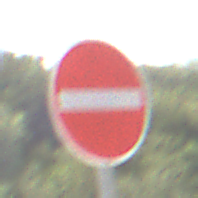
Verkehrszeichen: VerbotDerEinfahrt
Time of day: Midday
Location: Outdoor (Nature)
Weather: PartlyCloudy
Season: NotSpecified
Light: Natural